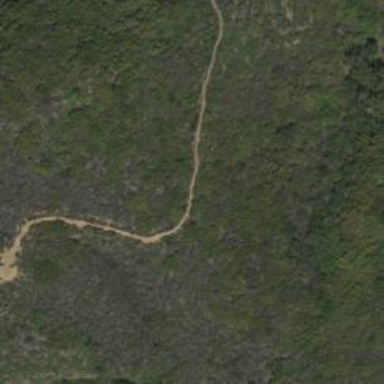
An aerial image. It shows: Path with excellent trail visibility.